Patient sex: M
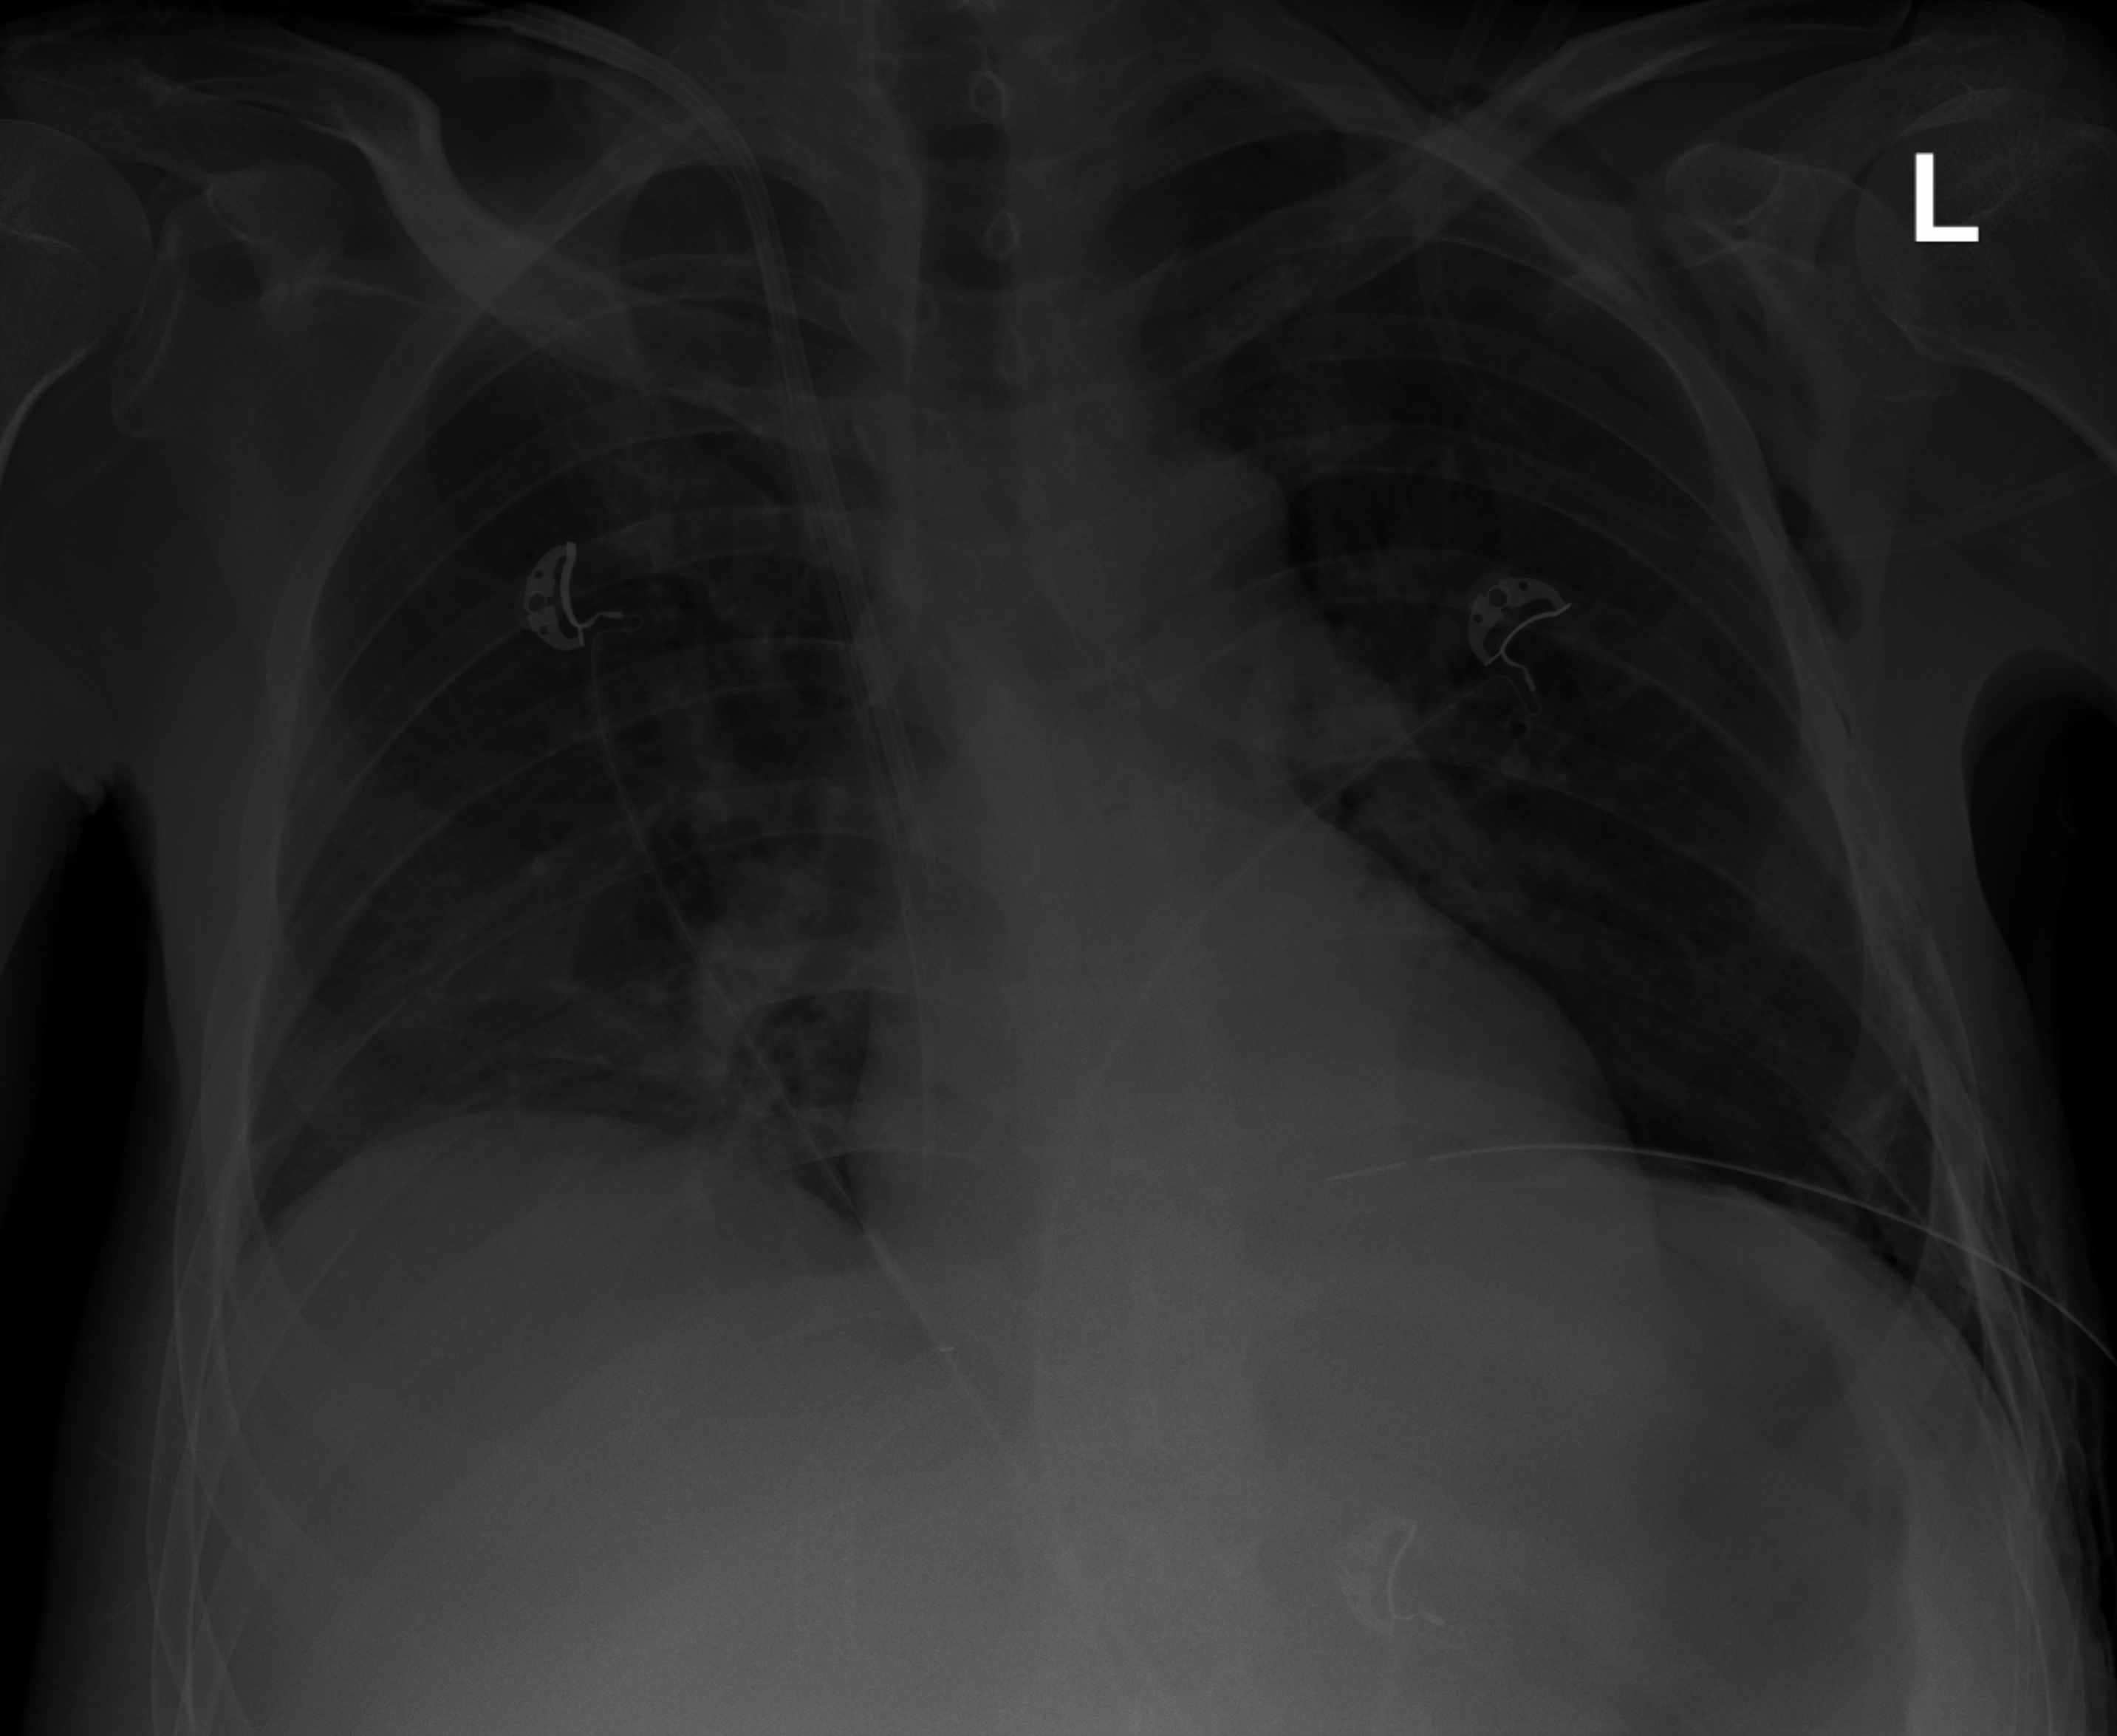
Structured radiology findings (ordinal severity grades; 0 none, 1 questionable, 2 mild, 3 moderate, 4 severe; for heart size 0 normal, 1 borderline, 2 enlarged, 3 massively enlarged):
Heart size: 0
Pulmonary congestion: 0
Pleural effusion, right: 0
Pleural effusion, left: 0
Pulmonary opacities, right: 0
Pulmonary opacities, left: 2
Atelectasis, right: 0
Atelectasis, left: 2